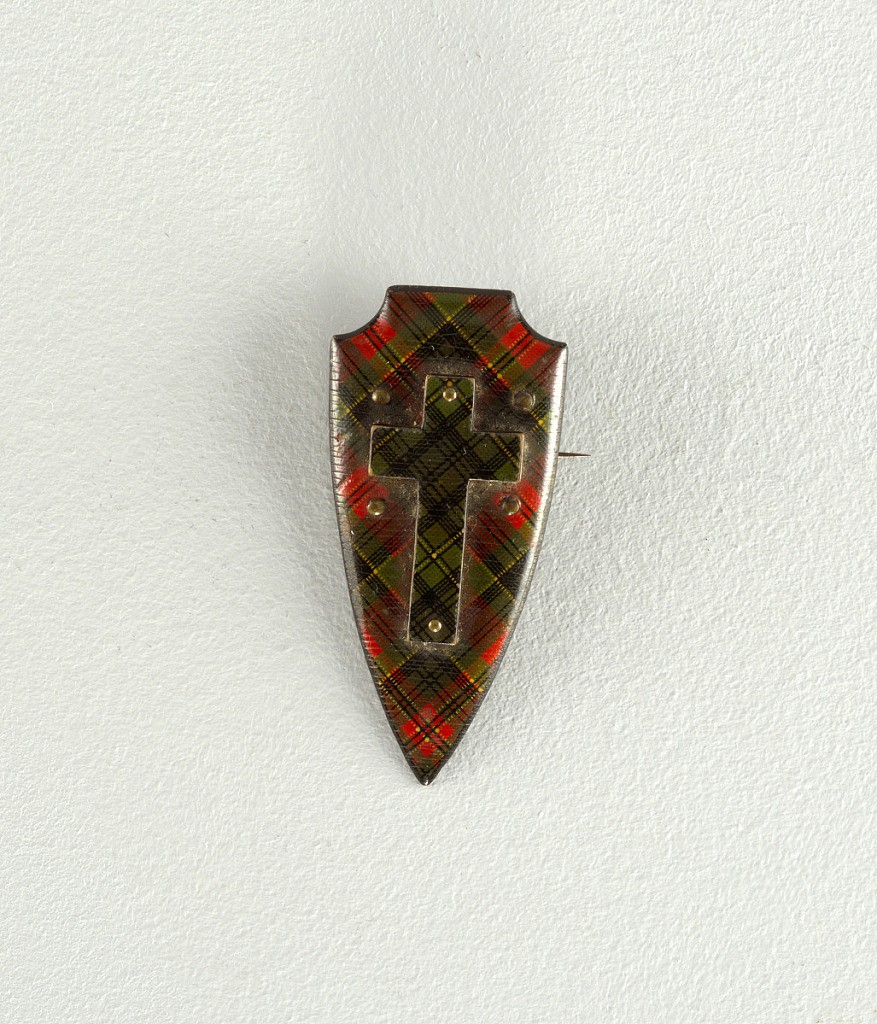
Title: Brooch
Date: ca. 1880–1900
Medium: wood
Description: Tartanware